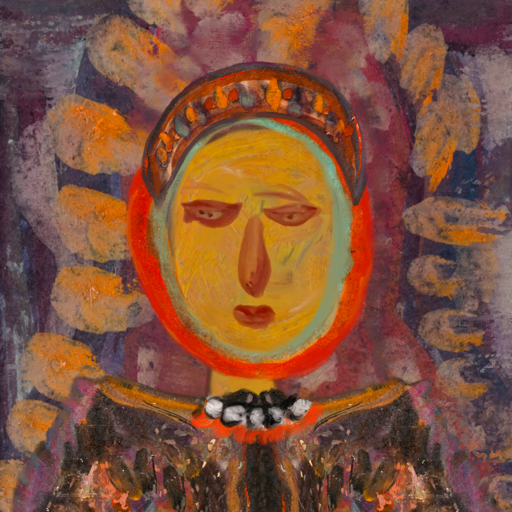
Background: Doll, Head And Neck Front: After_Raid, Face Front: Pious_Lady, Bust: Gypsy_Queen, Hair Front: Sisters, Head Accessory: Hypocrite, Second Necklace: Blank, Necklace: An_Impression, Baby: Blank